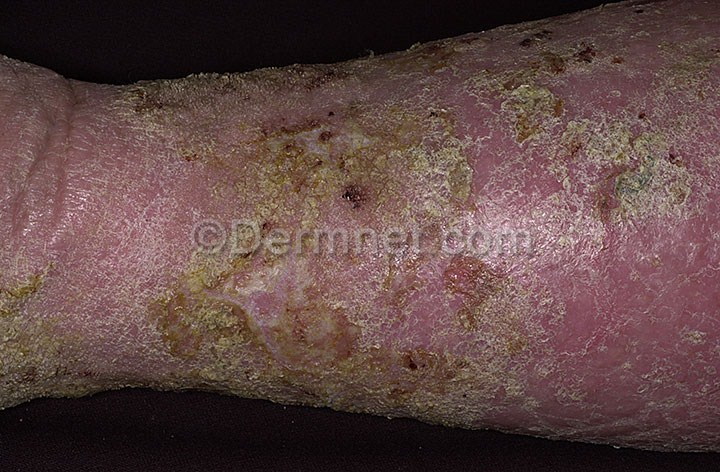
Disease: Eczema Photos